Interaction volume radius: 10 \u00c5
Interaction volume height: 20 \u00c5
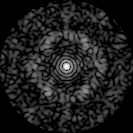
Disorder parameter: 0.7453